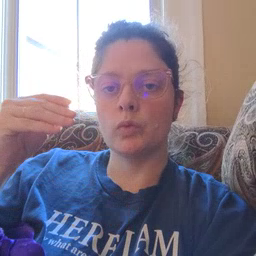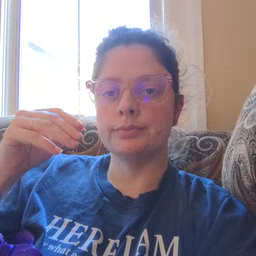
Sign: store